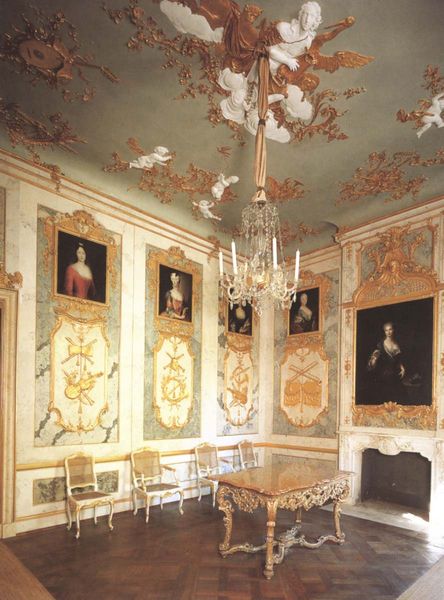
Titel: Eremitage, Altes Schloss Bayreuth
Künstler: Johann David Räntz
Standort: Bayreuth, Eremitage, Altes Schloss (EU - D - B)
Schlagwörter: gemälde, weiß, grün, raum, stuhl, stühle, tisch, türkis, zimmer, schloss, wand, barock, innenraum, gold, rokoko, kamin, engel, bilder, parkett, hellgrün, saal, salon, ornamente, esszimmer, kerzen, kronleuchter, leuchter, sitzgruppe, stuck, halle, pracht, portraits, kerzenleuchter, könige, grünn, putten, putti, vertäfelung, dacke, prinzessinnen, fürtinnen